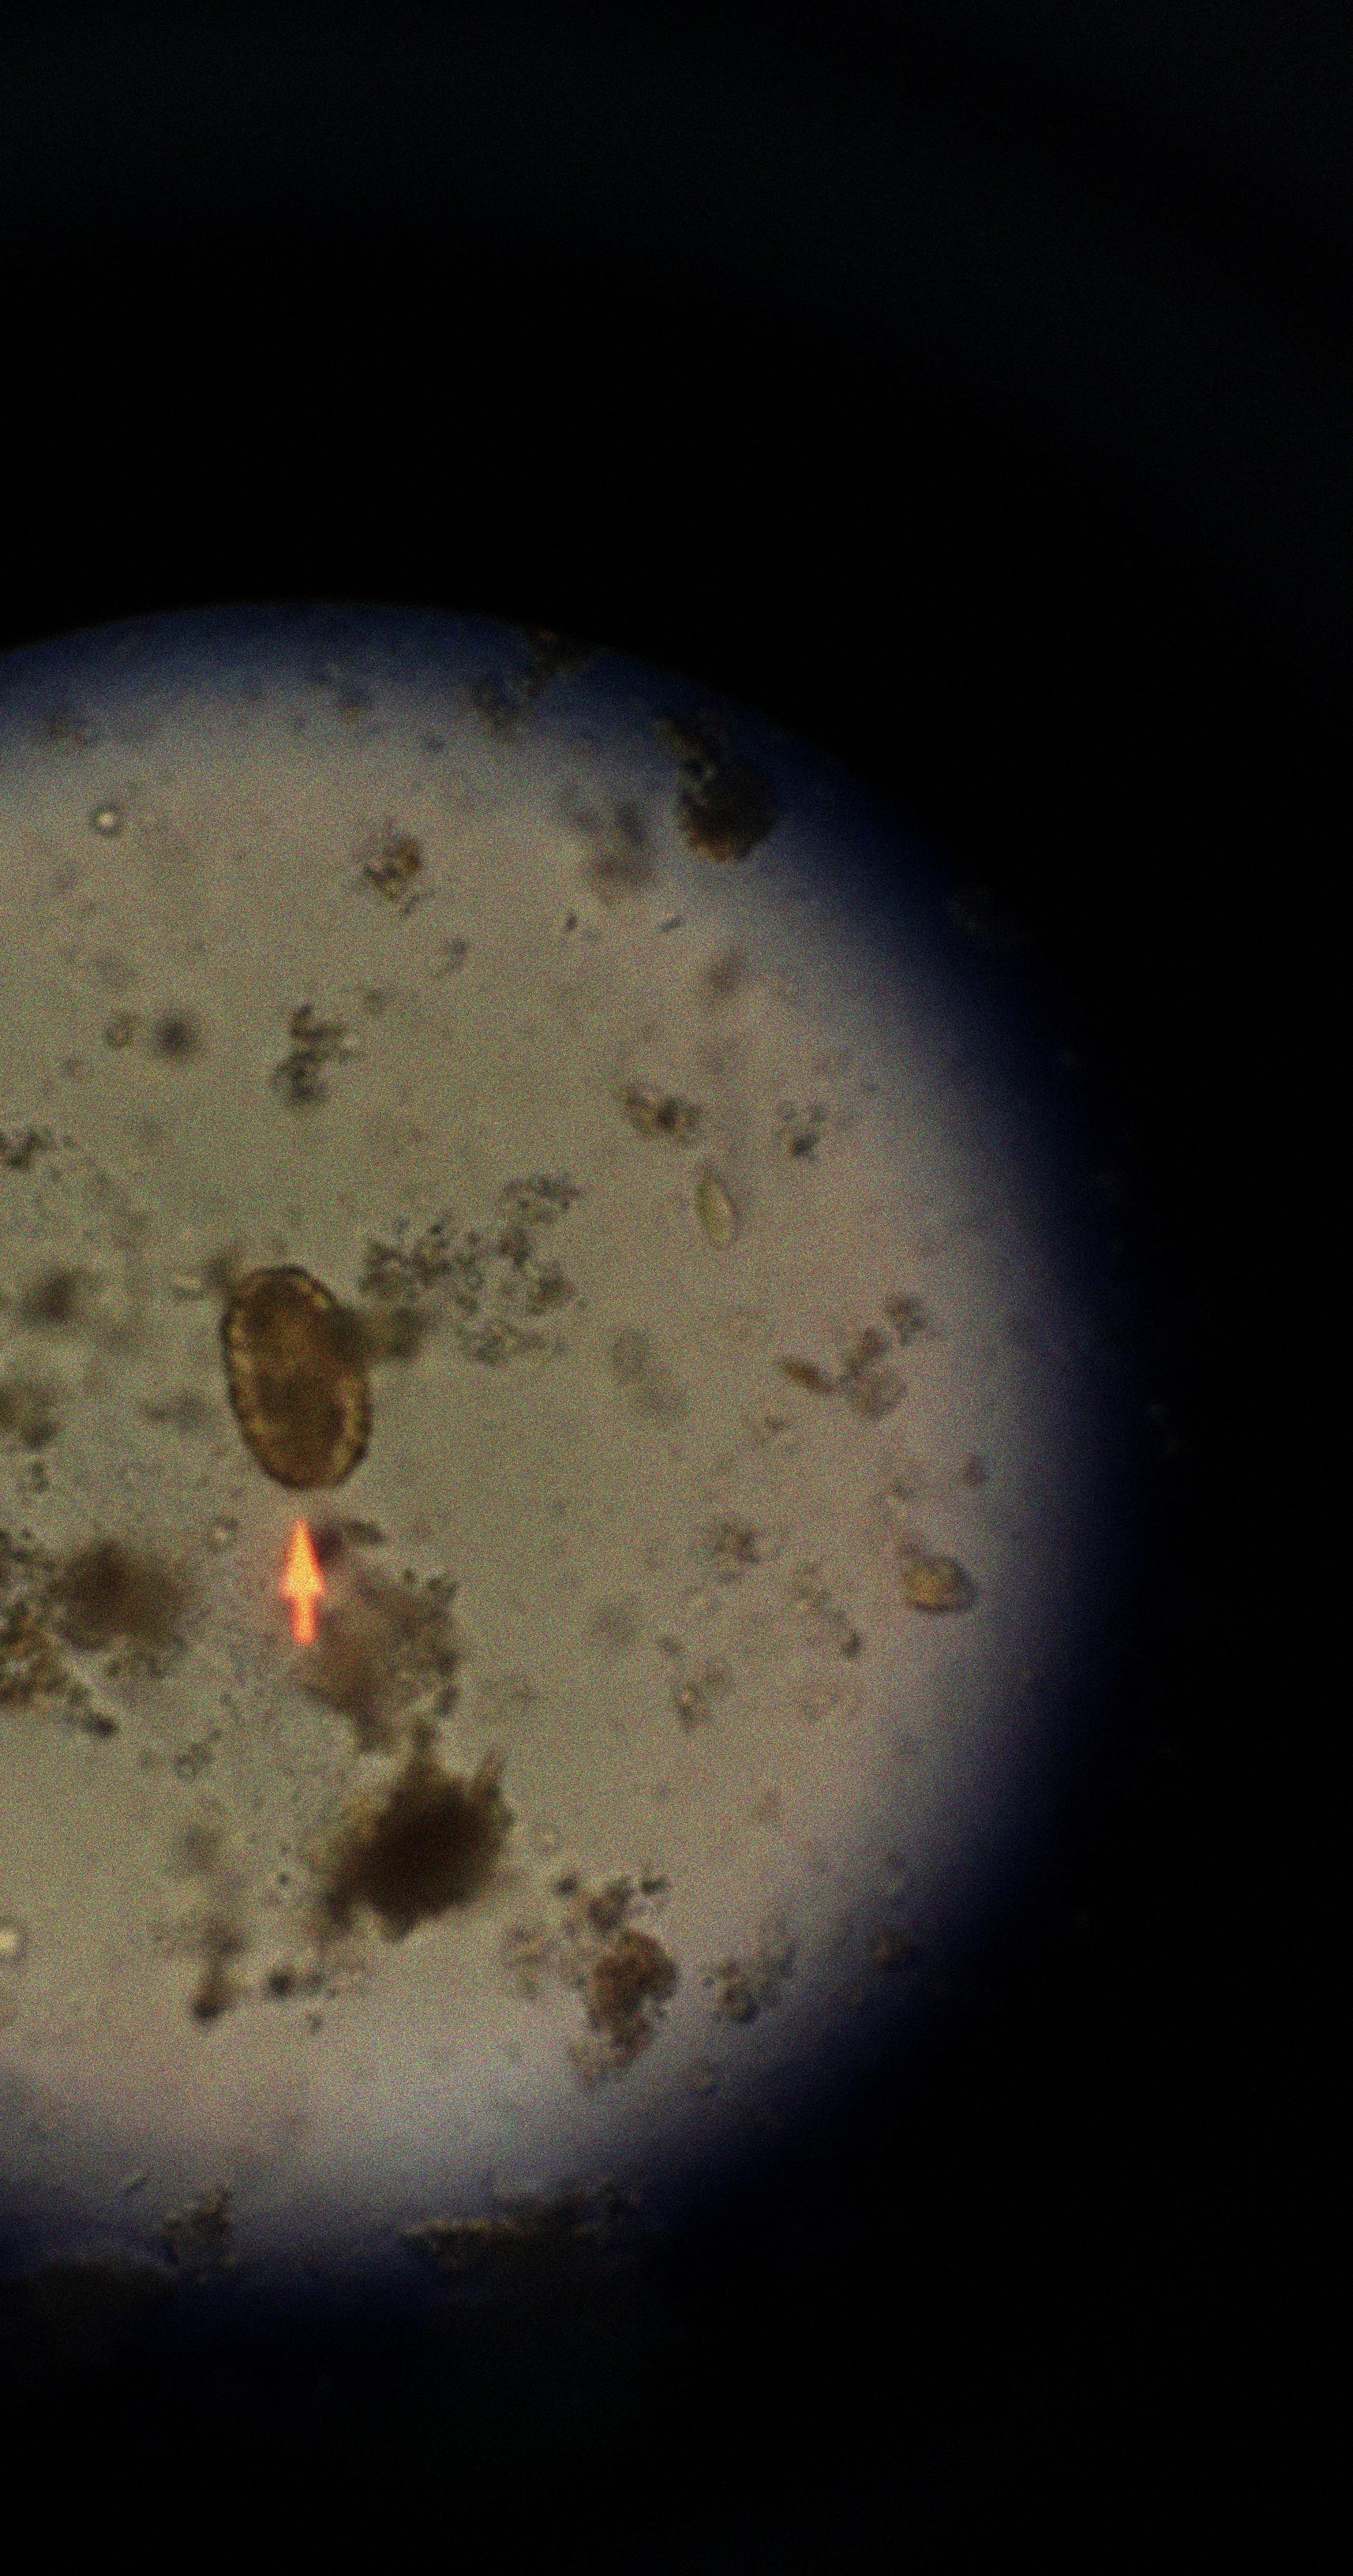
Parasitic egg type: Ascaris lumbricoides